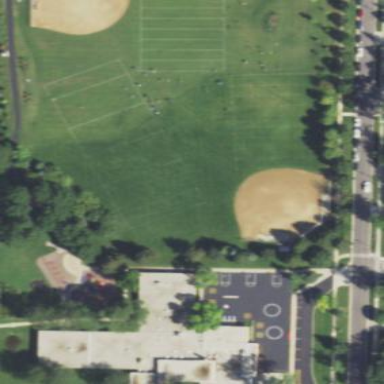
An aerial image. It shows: Grass pitch used for American football and soccer recreational activities.